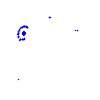
Particle: proton